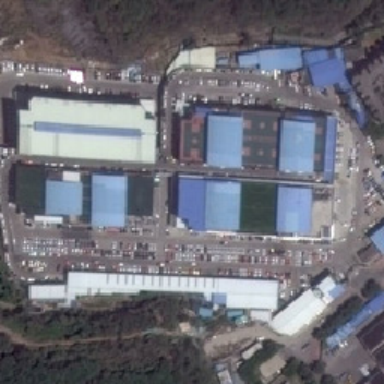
The industrial in the mountain area includes blue workshops .